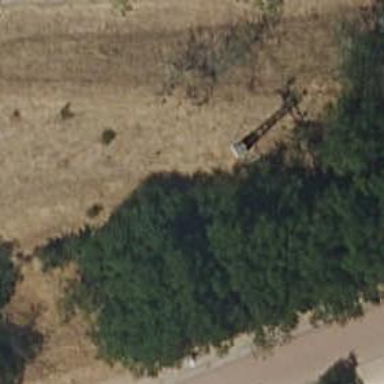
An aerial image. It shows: Minor power line.